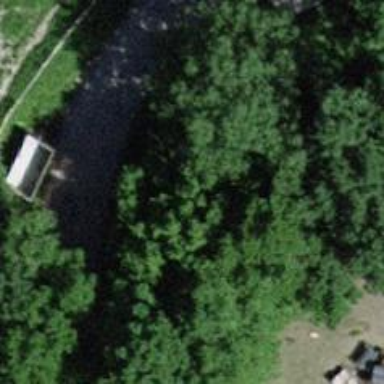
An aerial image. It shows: Culvert tunnel.